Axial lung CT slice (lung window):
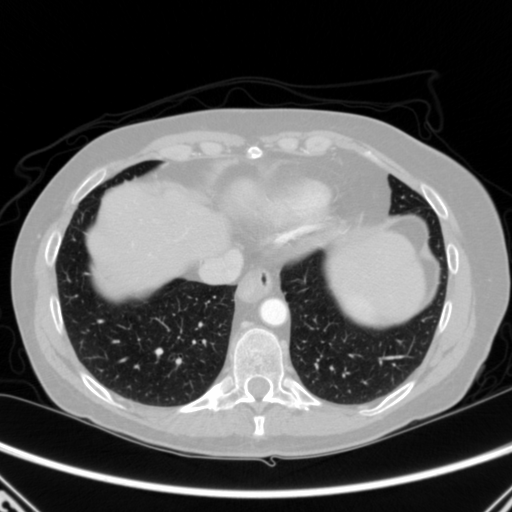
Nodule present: no